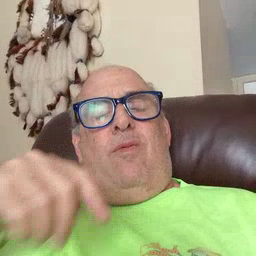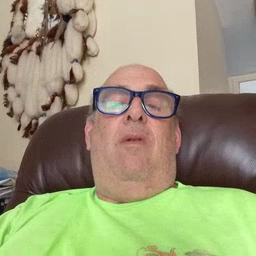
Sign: callonphone